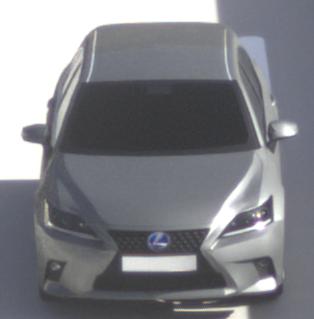
Make: Lexus
Model: CT 200h
Detailed model: CT (A10)
Model produced from: 2014/03
Model produced until: 2017/10
Doors: 5
Color: gray
Road condition: dry road
Daytime: morning or afternoon
Contrast: high contrast